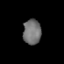
Tissue: prostate
Cell type: Fibroblasts
Senescence score: 0.7454
Nuclear area (px): 443
Mean DAPI intensity: 113.774